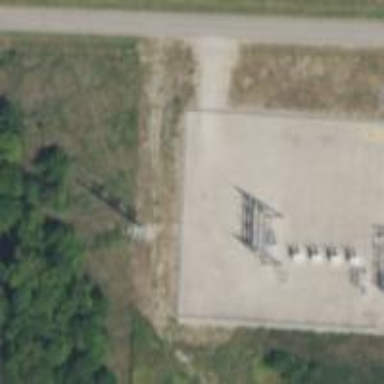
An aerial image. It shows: Distribution-level power substation.